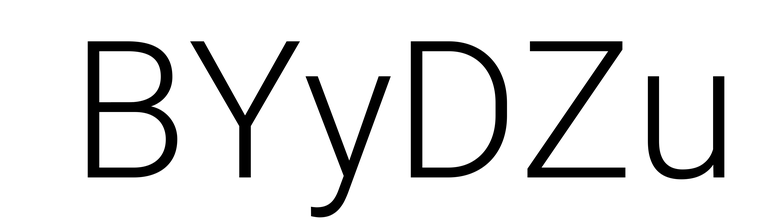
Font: Roboto_Light